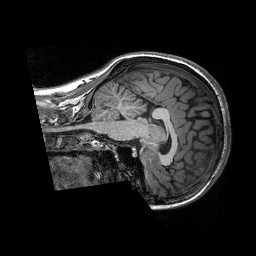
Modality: T1w
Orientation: sagittal
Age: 27
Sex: female
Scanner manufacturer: siemens
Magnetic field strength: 3 T
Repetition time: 2.3 s
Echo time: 0.00306 s